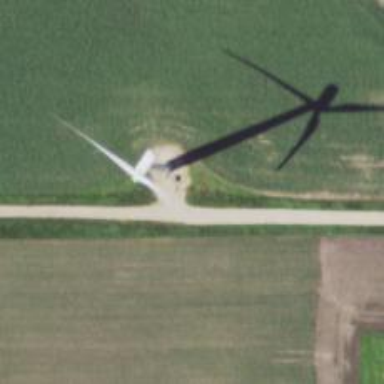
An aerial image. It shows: Wind generator using wind turbines of horizontal axis.